Question: I would like to plot 3D medical images using Python, Numpy and Matplotlib. I have been to trying to use the following snippet to display them but the image itself does not render.
'''
import os
import imageio
import matplotlib.pyplot as plt, numpy as np
from mpl_toolkits.mplot3d import Axes3D
def make_ax(grid=False):
fig = plt.figure()
ax = fig.gca(projection='3d')
ax.set_xlabel("x")
ax.set_ylabel("y")
ax.set_zlabel("z")
ax.grid(grid)
return ax
x=os.listdir('Path to .dcm images')
print(x)
vol = imageio.volread('Path to .dcm images')
print(vol.shape)
ax = make_ax(True)
ax.voxels(vol, edgecolors='gray')
plt.show()
'''

---
<URL>
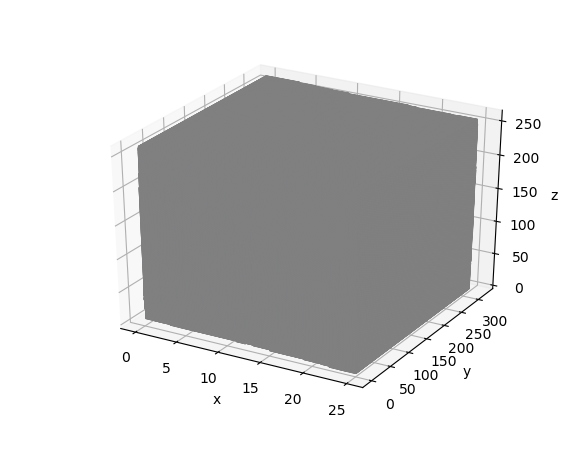
Answer: 'voxel' expects boolean values - or something that can be treated as a boolean, according to the <URL>. You are passing integer data, anything non-zero is treated as true. Most of your data is non-zero, so you get the big grey cube that you've shown. There's nothing wrong with the way it's being rendered - you've just chosen the wrong way to visualize the data you have.